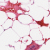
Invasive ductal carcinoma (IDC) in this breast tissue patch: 0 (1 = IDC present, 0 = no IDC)